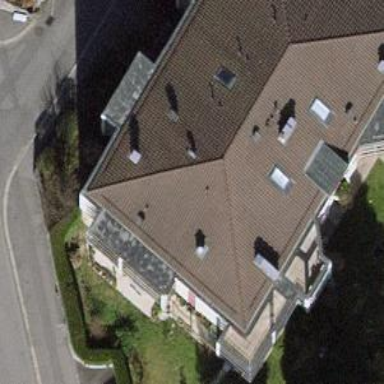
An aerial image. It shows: Hipped-roof building with apartments.